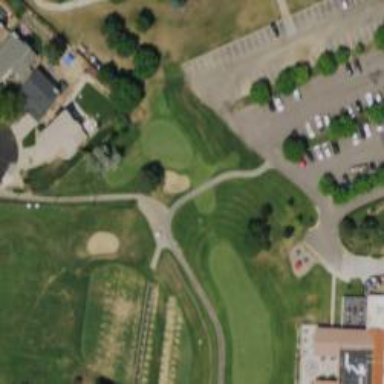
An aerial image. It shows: Path designated for golf carts.